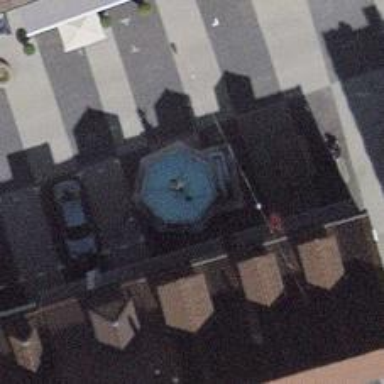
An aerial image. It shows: Beautiful fountain.